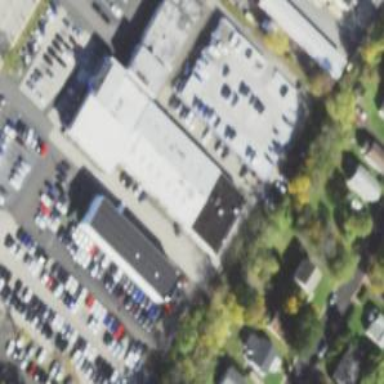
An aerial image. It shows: Building that houses car shop.